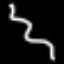
Label: squiggle